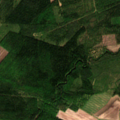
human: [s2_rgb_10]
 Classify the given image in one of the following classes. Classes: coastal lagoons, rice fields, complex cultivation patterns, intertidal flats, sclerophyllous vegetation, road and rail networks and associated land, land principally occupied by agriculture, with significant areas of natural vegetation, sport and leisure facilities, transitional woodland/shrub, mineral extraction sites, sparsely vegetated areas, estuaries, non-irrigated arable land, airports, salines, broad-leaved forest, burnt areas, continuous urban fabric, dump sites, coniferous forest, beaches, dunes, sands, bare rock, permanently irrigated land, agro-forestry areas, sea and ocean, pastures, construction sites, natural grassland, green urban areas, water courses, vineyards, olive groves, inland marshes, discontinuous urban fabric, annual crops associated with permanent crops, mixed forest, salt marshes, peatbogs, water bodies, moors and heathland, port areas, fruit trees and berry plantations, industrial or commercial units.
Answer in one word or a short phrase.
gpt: non-irrigated arable land, coniferous forest, mixed forest, transitional woodland/shrub